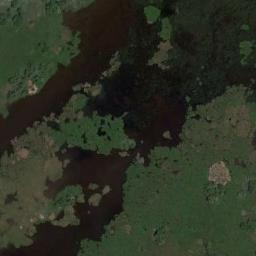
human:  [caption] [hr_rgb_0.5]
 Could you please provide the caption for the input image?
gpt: There are rows of tall trees in this wetland .

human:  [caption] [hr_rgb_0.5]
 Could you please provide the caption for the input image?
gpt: There are some different areas of water surrounded by wetlands .

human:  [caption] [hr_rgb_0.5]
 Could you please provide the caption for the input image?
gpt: The wetland consists of bare land, Green plants, Dry plants and water .

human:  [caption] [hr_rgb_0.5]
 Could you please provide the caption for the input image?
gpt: The surface of the lake in a wetland is covered with a large dense dark green and light green mixed plants .

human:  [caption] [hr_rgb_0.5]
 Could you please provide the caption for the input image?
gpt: There are many green areas and water areas on the wetland .